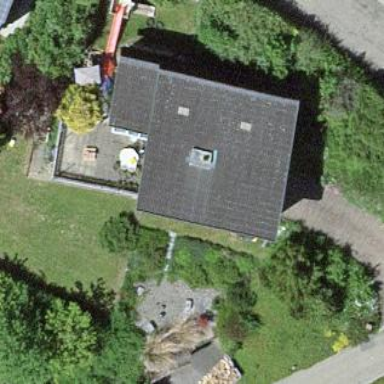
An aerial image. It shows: Simple and straightforward house.